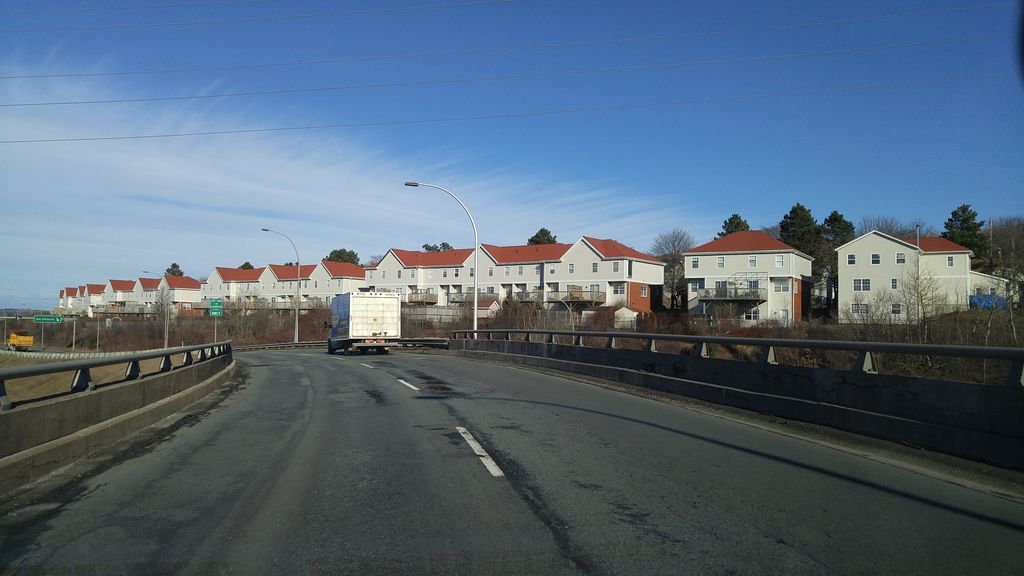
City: halifax